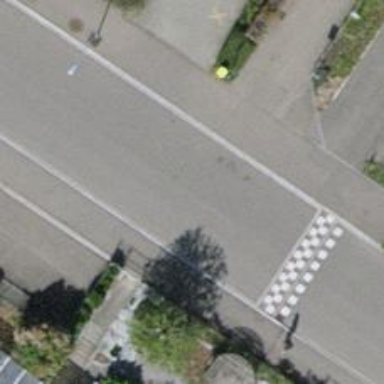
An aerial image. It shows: Unmarked crossing with traffic calming table.